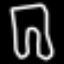
Label: pants